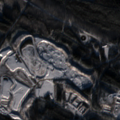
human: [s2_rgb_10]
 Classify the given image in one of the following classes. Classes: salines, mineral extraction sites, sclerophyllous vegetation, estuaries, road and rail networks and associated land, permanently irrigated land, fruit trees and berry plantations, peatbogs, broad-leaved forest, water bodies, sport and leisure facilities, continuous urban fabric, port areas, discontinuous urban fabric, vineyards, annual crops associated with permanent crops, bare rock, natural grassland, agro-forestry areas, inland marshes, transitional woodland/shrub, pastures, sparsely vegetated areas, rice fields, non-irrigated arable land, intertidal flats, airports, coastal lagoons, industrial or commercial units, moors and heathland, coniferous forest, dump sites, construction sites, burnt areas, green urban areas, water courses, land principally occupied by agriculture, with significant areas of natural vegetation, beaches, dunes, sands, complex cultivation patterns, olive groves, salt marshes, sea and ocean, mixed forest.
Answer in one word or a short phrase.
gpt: construction sites, sport and leisure facilities, mixed forest, transitional woodland/shrub